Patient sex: F
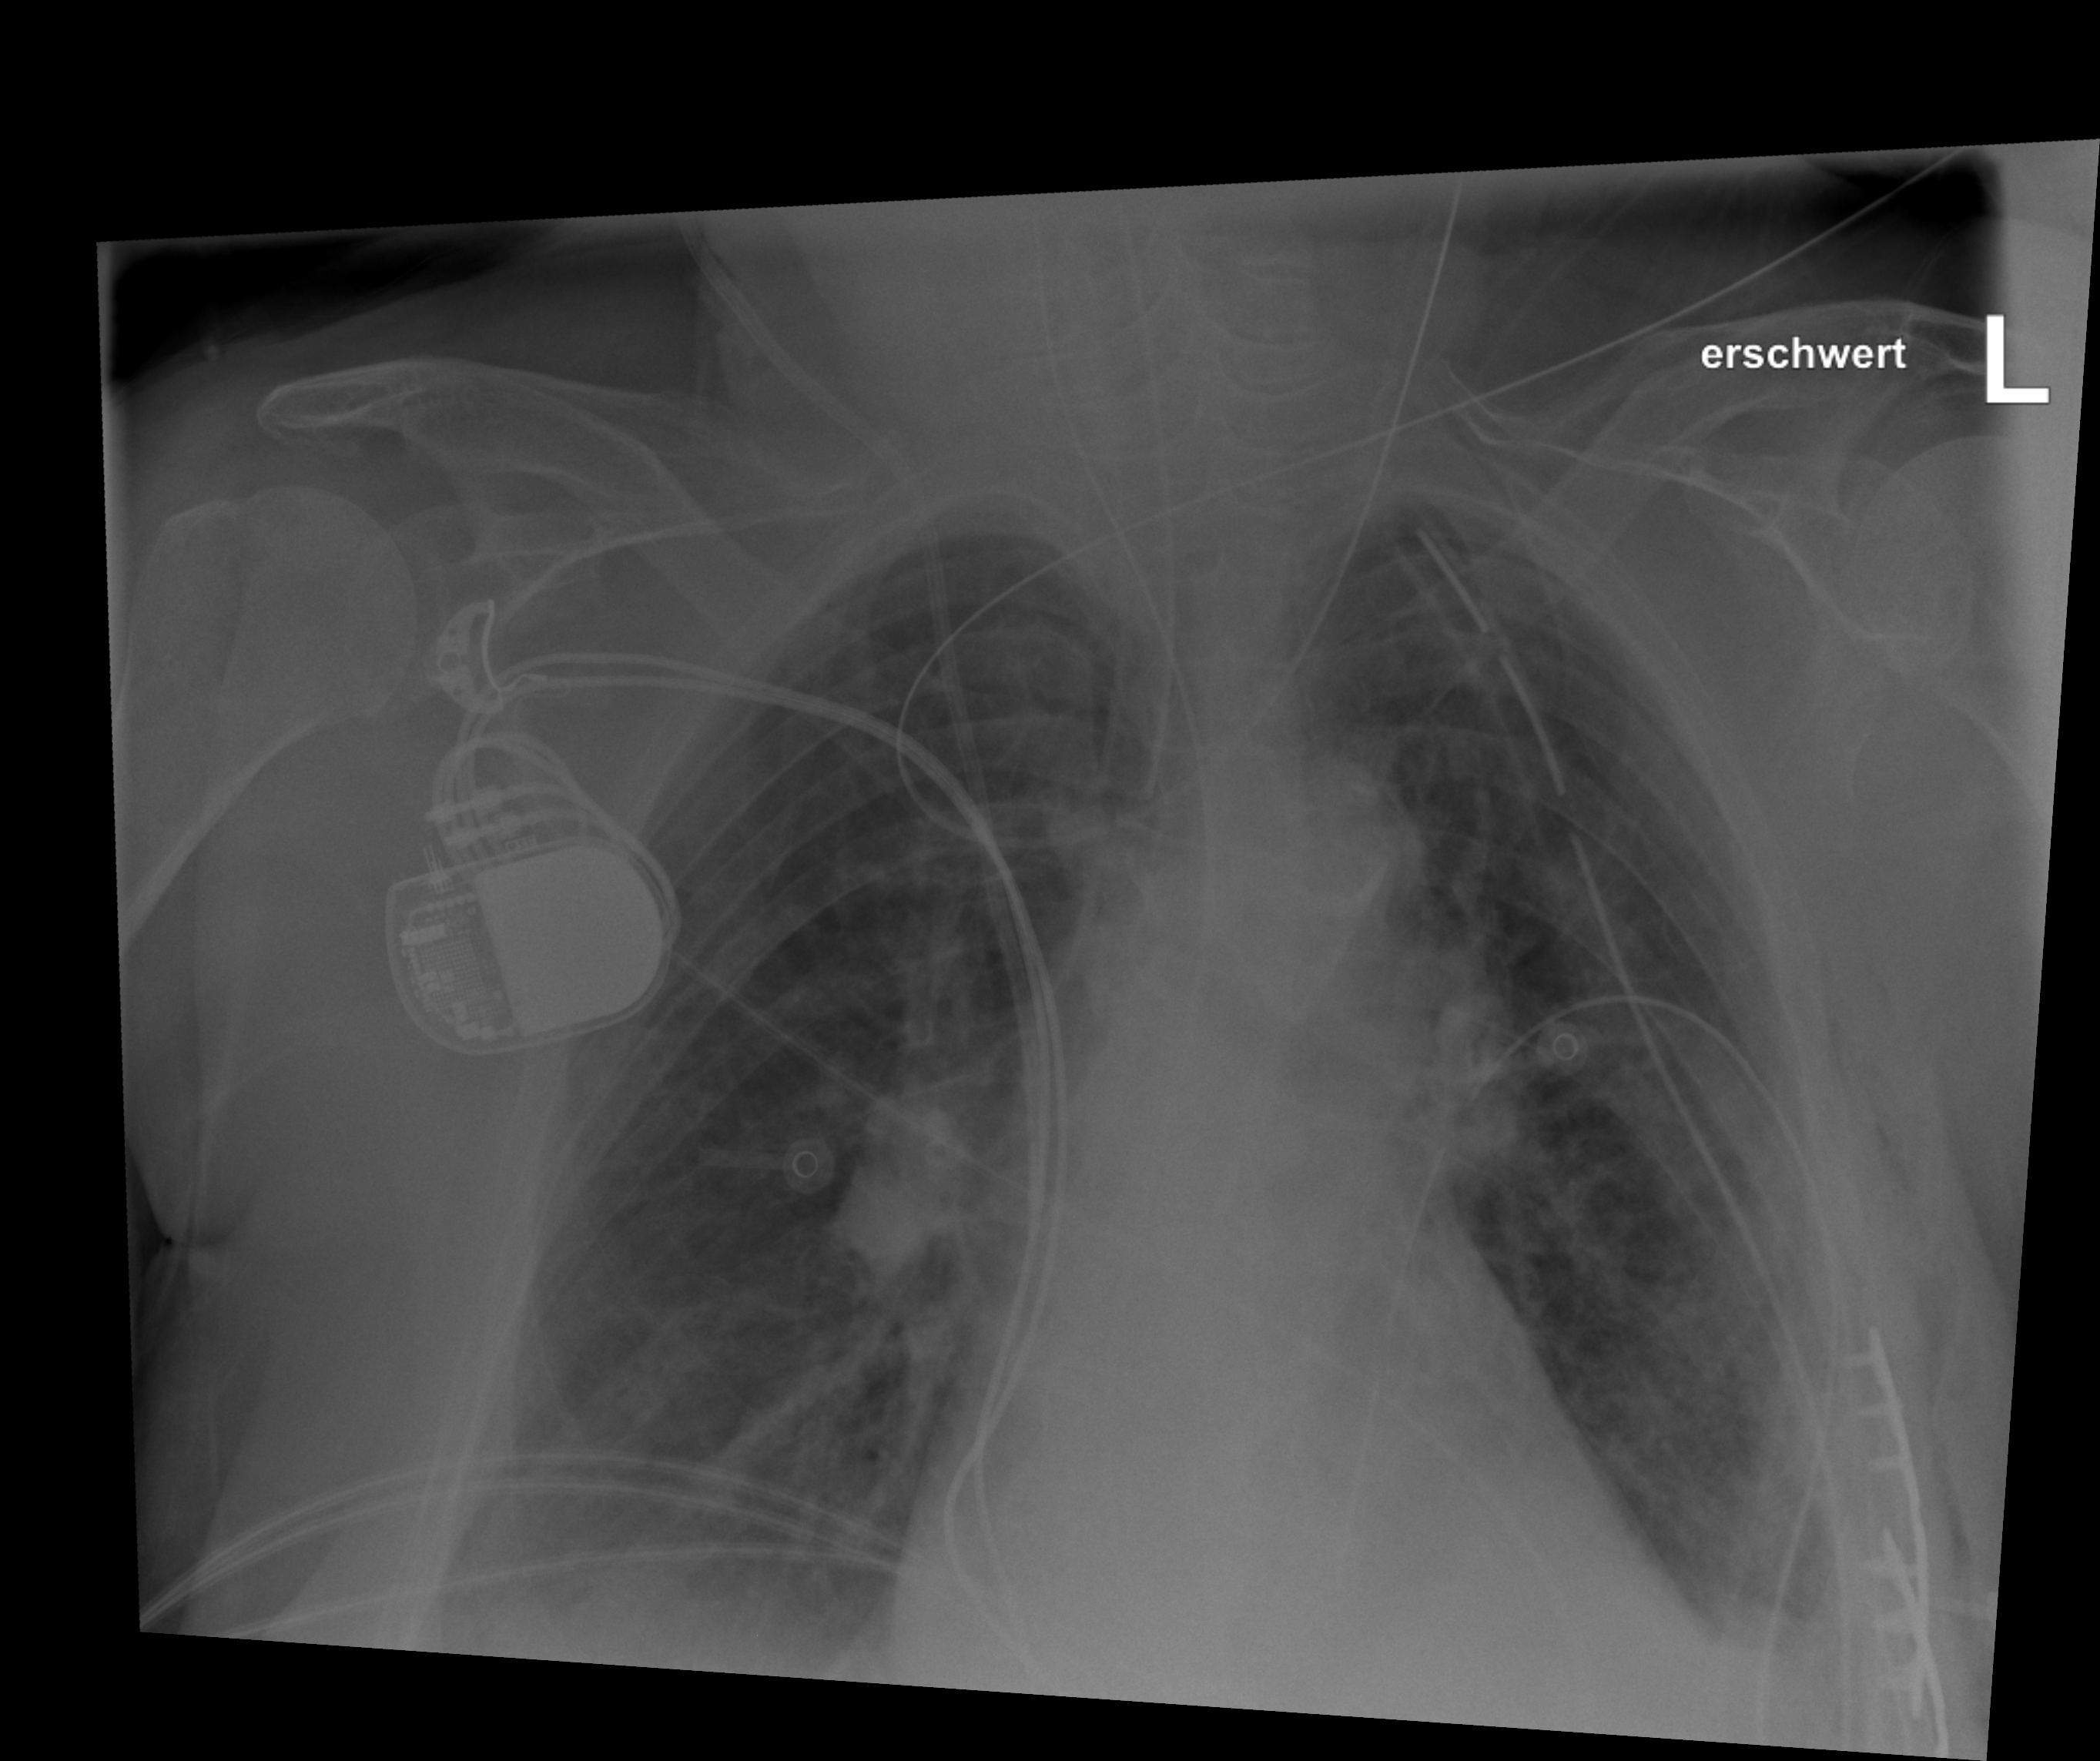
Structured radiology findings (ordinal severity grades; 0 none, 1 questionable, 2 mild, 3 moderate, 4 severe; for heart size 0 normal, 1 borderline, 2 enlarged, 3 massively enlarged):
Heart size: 0
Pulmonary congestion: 2
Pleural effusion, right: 2
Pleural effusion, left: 2
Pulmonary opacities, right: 1
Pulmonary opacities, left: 1
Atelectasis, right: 2
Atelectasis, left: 2